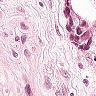
Metastatic tissue present: yes